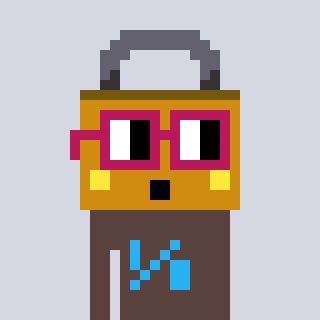
a pixel art character with square dark red glasses, a lock-shaped head and a darkbrown-colored body on a cool background